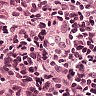
Metastatic tissue present: no